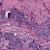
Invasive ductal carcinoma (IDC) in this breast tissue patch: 0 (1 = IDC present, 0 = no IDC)